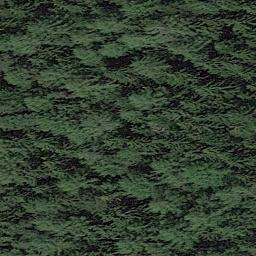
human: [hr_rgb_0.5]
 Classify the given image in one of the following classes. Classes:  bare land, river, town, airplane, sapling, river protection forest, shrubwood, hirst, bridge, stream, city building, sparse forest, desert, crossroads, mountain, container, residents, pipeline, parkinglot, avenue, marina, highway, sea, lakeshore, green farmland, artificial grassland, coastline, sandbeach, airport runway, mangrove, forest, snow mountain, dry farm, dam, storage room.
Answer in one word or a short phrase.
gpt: forest